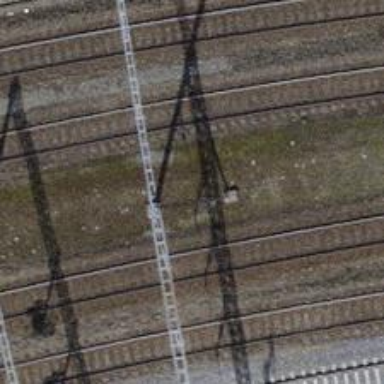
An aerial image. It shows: Railway track with contact lines for electrification.